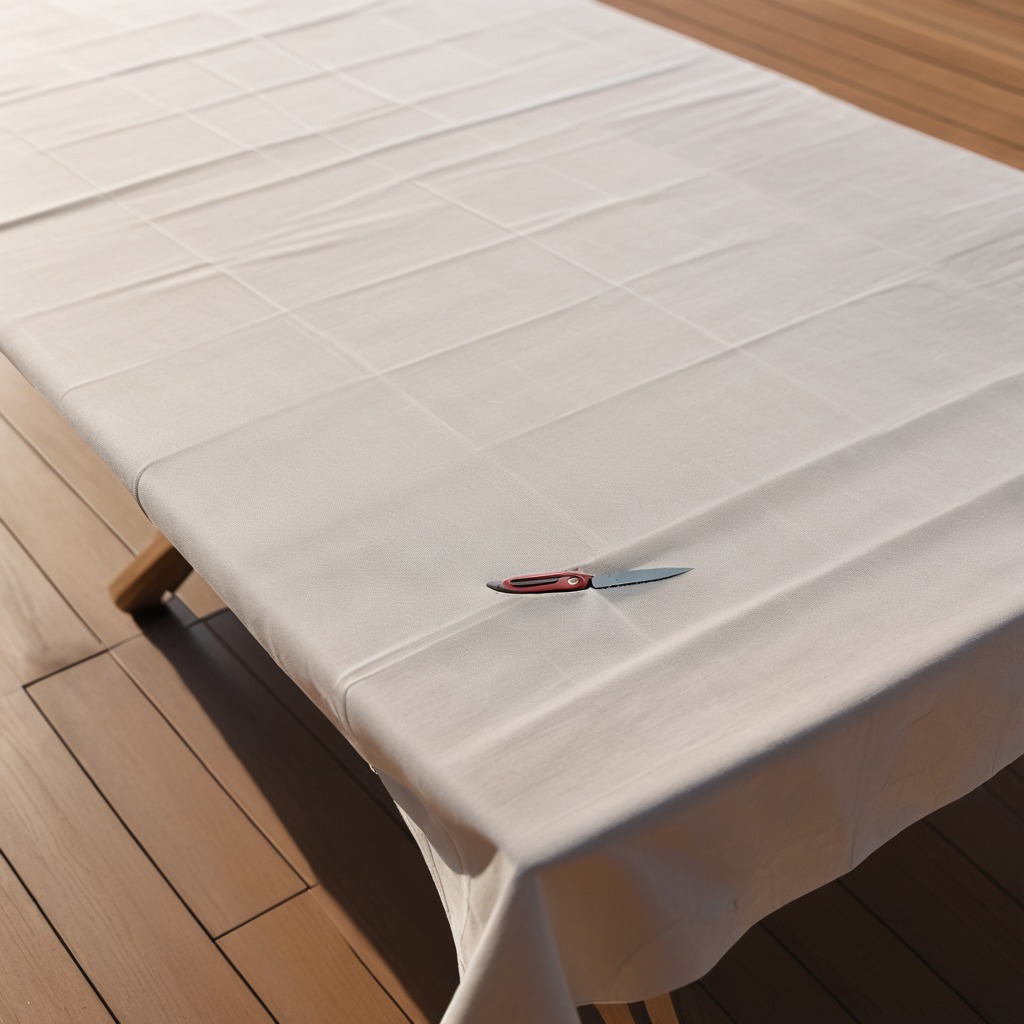
A utility knife lying on the wooden table in an outdoor workshop during daytime bright natural light soft shadows worn but beneath the cloth.